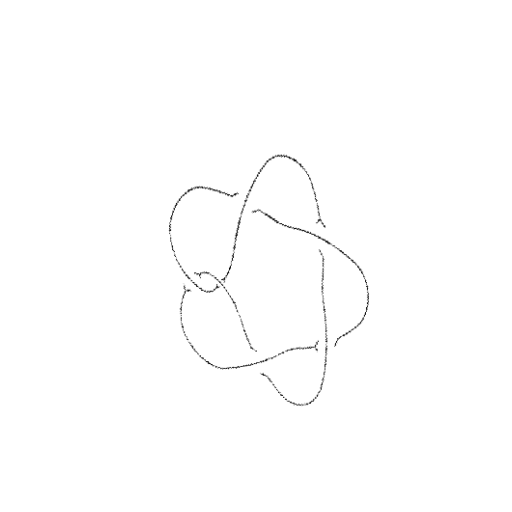
Crossing number: 6